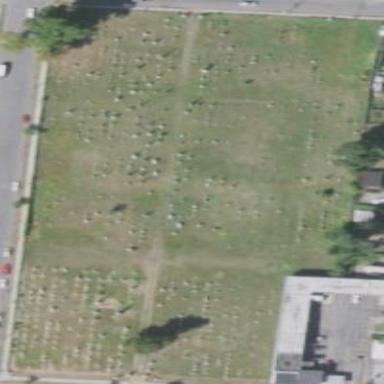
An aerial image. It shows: Cemetery.